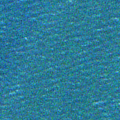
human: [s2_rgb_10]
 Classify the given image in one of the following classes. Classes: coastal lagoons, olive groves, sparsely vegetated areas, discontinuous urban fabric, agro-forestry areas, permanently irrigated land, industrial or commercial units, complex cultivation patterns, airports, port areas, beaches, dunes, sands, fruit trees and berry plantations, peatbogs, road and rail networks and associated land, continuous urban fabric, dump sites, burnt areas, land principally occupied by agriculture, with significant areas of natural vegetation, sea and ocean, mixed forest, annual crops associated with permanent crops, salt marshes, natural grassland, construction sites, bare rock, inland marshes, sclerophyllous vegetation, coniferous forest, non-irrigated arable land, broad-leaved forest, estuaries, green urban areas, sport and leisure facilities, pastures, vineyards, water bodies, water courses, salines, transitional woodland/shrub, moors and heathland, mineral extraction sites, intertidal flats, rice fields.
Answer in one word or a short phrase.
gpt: sea and ocean